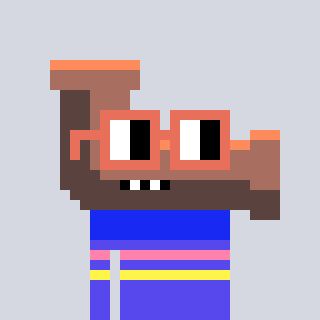
a pixel art character with square orange glasses, a pipe-shaped head and a computerblue-colored body on a cool background